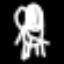
Label: chair